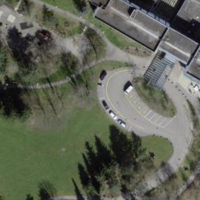
EUNIS habitat code: 55
Species observed at this site:
Cotinus coggygria
Quercus rubra
Galanthus nivalis